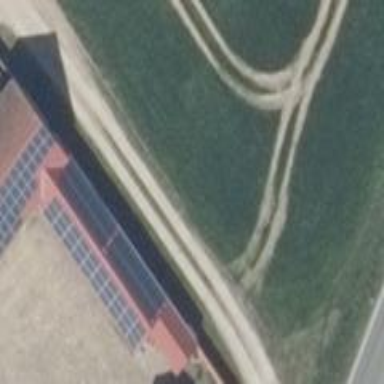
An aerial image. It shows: Farm auxiliary building with gabled roof.